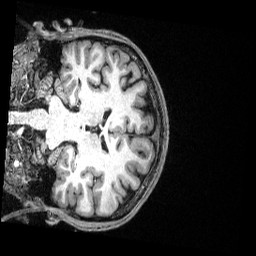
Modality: T1w
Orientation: coronal
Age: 35
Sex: male
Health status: healthy
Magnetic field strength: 3 T
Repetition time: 2.53 s
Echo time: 0.00331 s